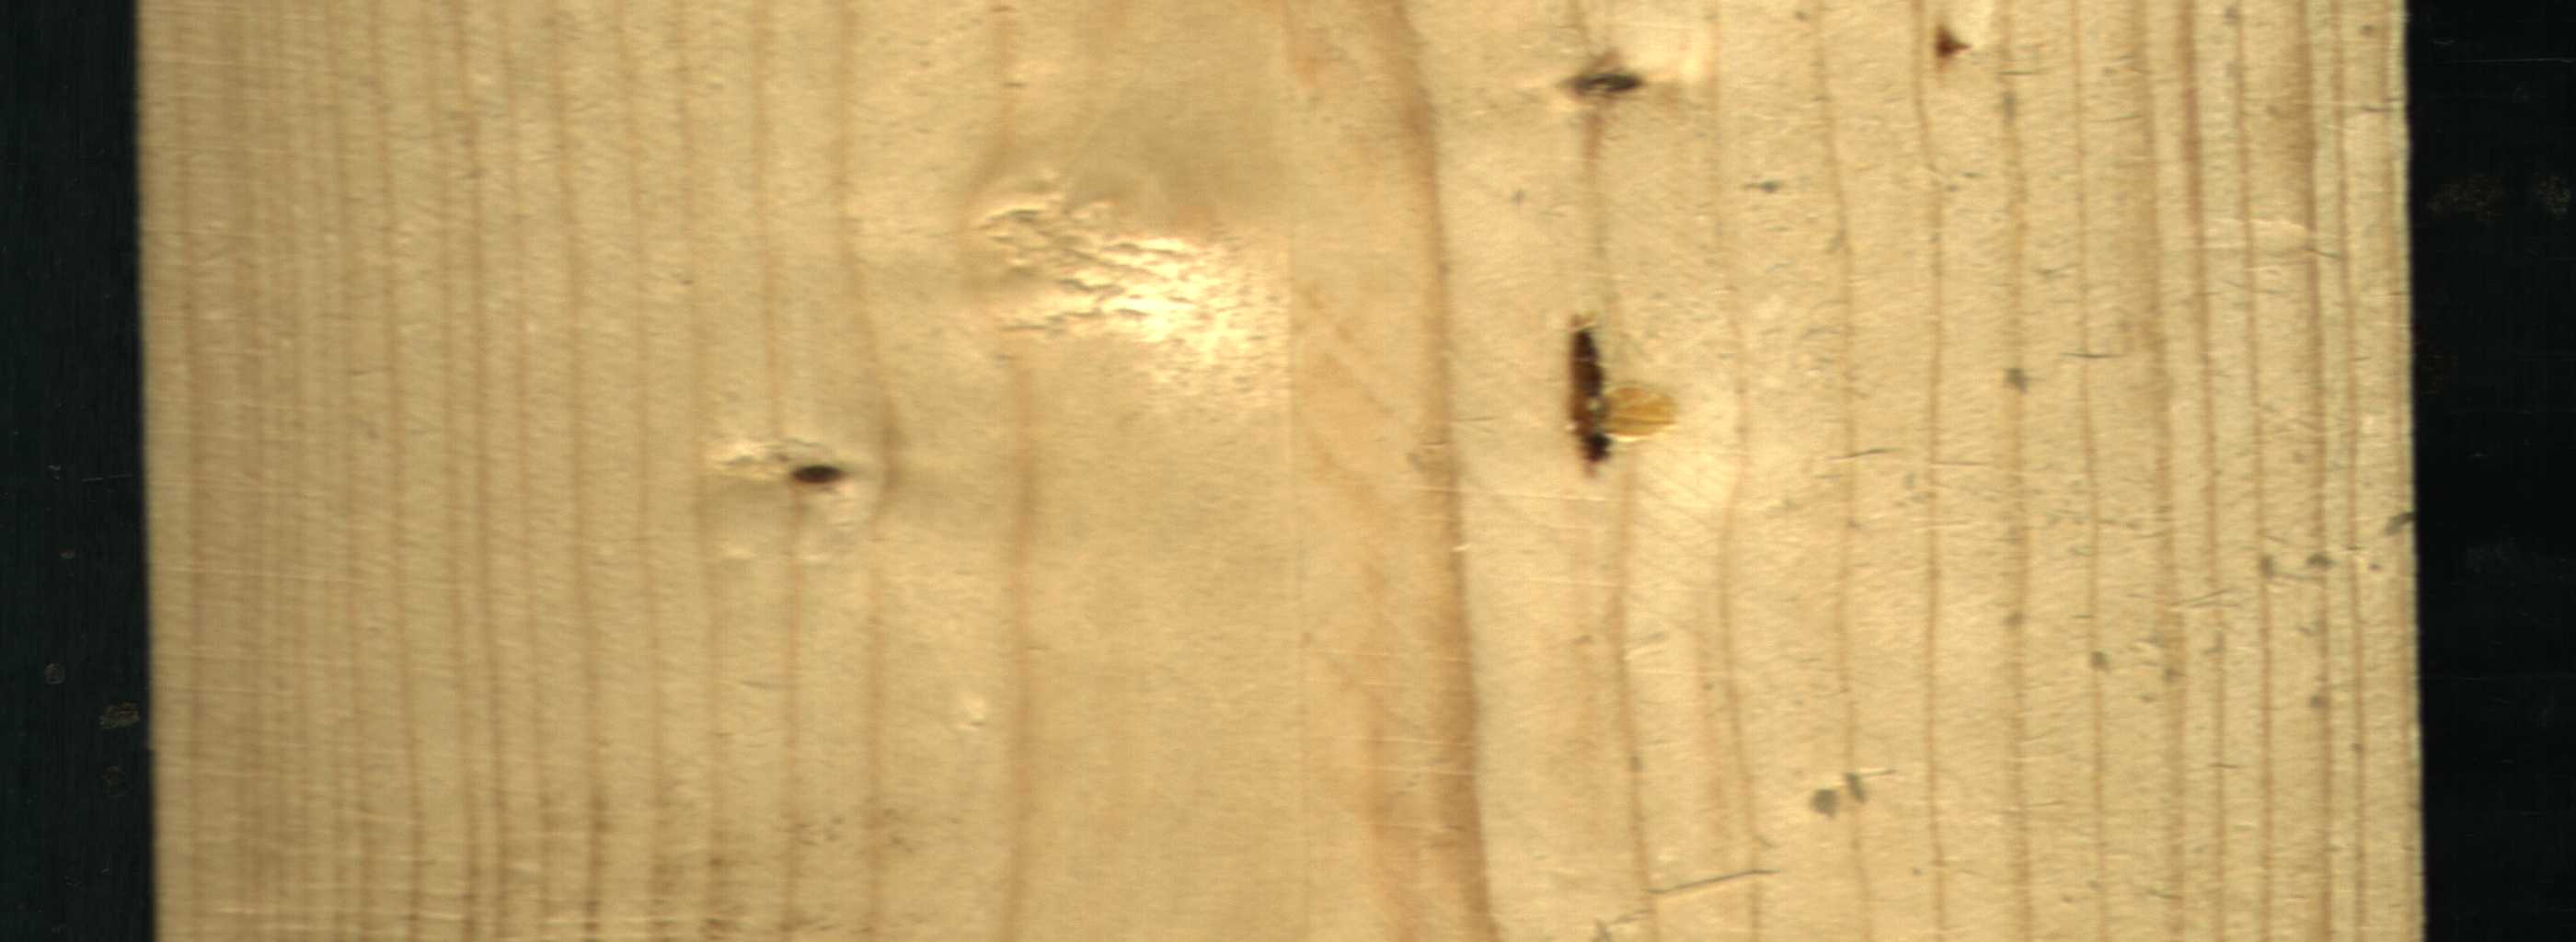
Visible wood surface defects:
resin
Dead_Knot
Live_Knot